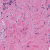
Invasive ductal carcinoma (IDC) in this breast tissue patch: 0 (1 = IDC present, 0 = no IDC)